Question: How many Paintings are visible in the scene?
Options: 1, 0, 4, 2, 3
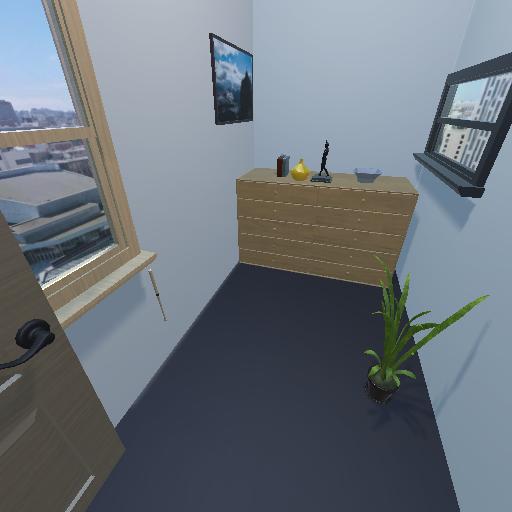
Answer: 1